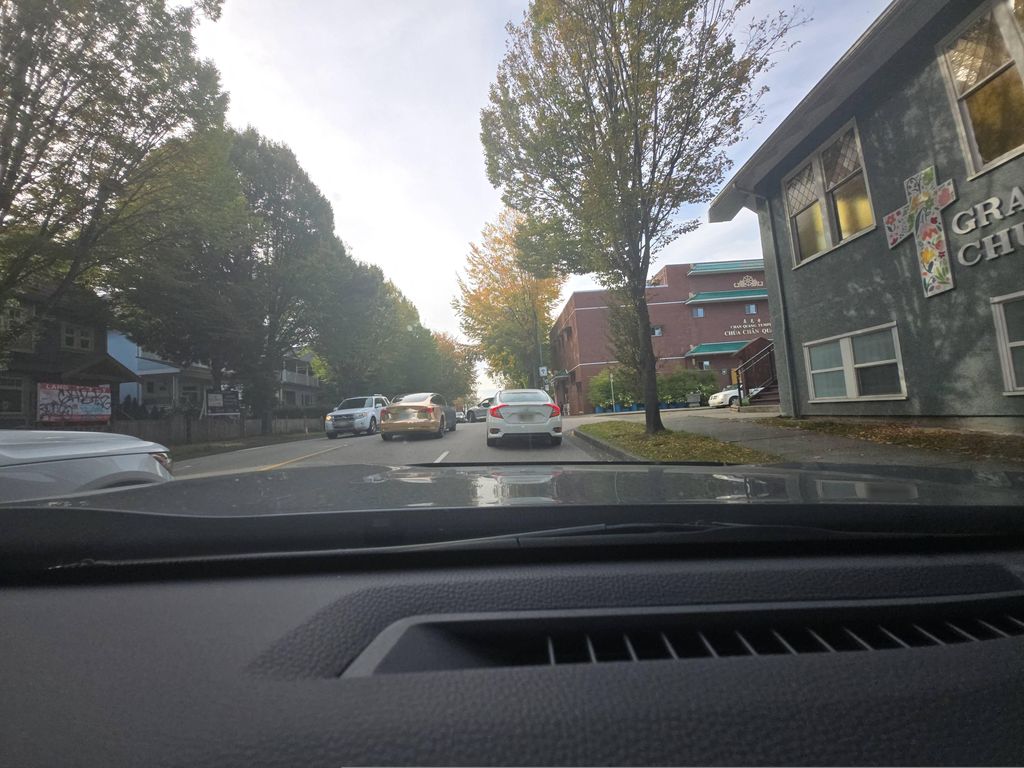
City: vancouver